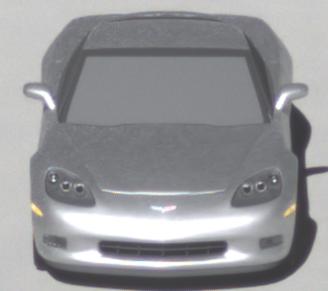
Make: Chevrolet
Model: Corvette Coupé
Detailed model: Corvette (C6) Coupé
Model produced from: 2005/02
Model produced until: 2008/03
Doors: 3
Color: white
Road condition: dry road
Daytime: midday
Contrast: high contrast